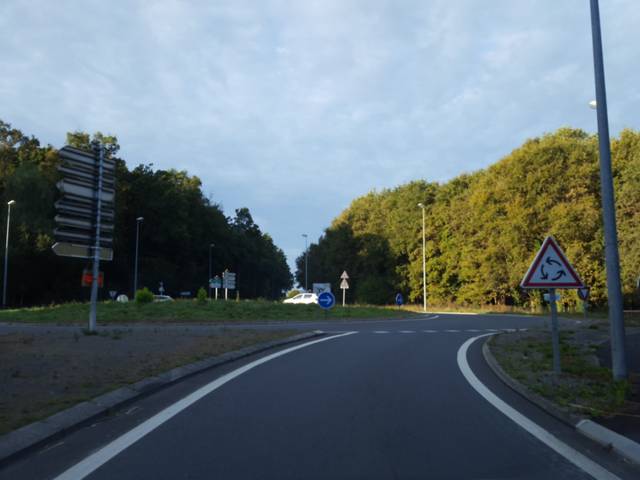
Region: France
Coordinates: 47.2, -1.45